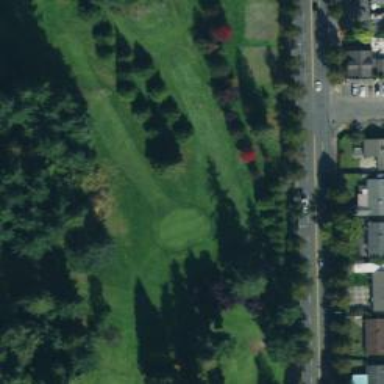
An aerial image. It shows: Golf hole.